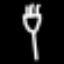
Label: fork